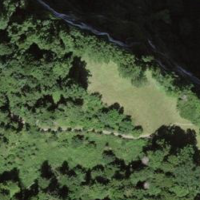
EUNIS habitat code: 44
Species observed at this site:
Urtica dioica
Teucrium scorodonia